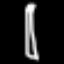
Label: pencil